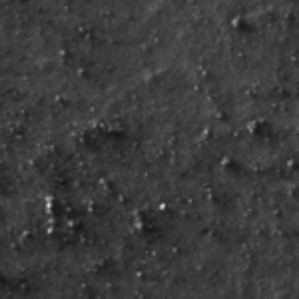
Label: frost